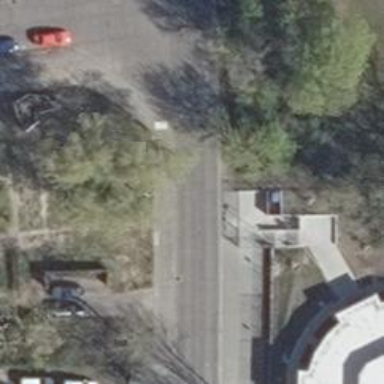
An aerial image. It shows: Paved path.